Question: I am creating an application in which i have used four custom view.I have embed that in the viewflipper now i want to add ontouch event to viewflipper.i have added the ontouchevent but i want that when user touch on the particular position then it will show some text on the canvas which is used by viewflipper.

I have uploaded the image also can any one help me on this topic .
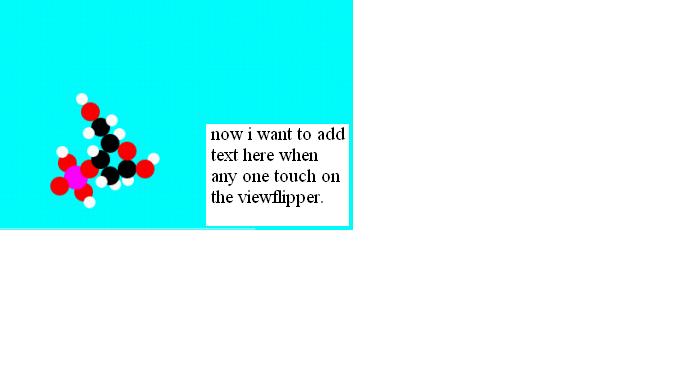
Answer: I have mention in my question that i am using view.so i have used the invalidate method .
'''
Viewflipper .invalidate ();
'''
invalidate method force to redraw the view if you want more knowledge then refer this <URL>